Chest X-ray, PA view. Patient: 34 years old, sex M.
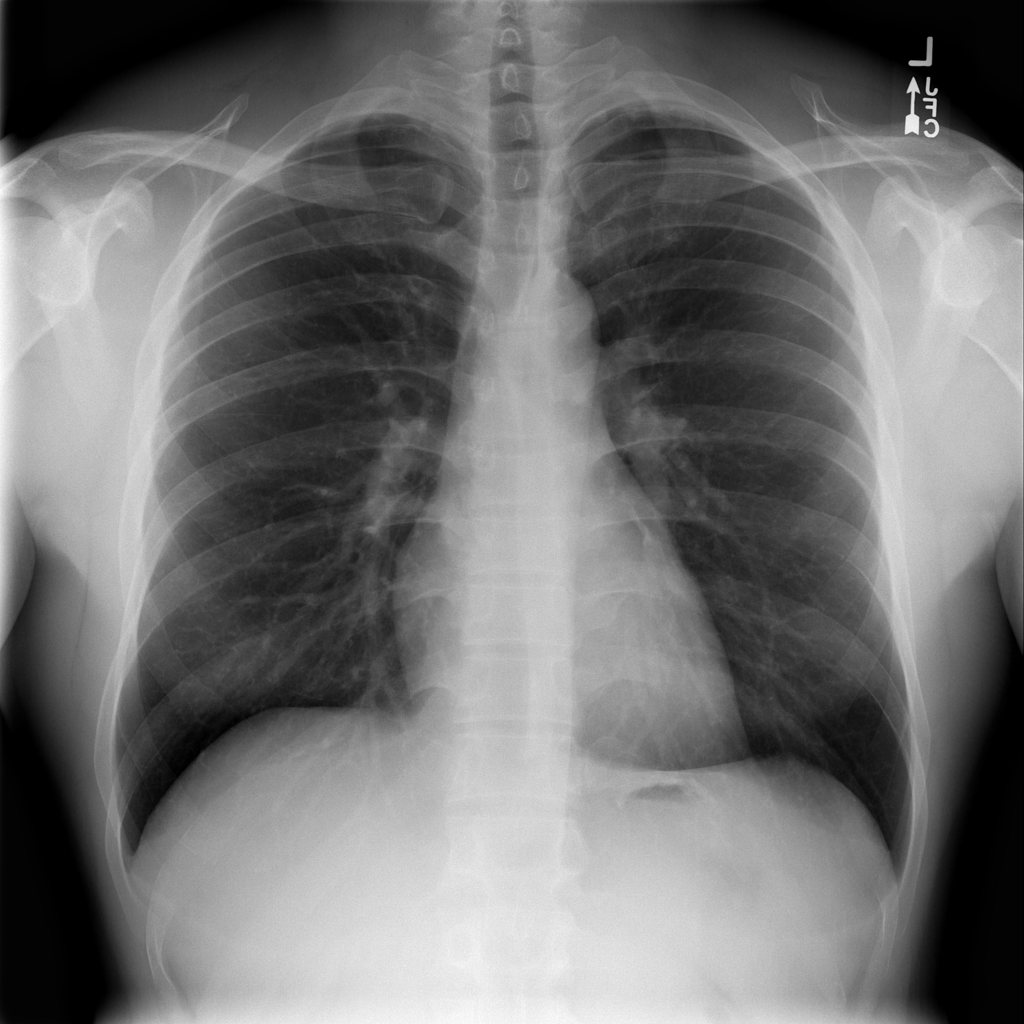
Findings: No Finding